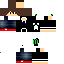
A male human skin with dark skin, wearing brown long hair dressed in a blue hoodie and black pants, featuring a closed mouth.